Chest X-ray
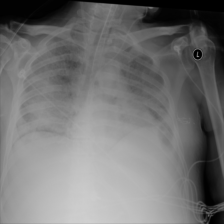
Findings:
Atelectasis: negative
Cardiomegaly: negative
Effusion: negative
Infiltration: positive
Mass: negative
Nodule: negative
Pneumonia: negative
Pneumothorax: negative
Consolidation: negative
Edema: negative
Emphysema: negative
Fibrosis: negative
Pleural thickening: negative
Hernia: negative